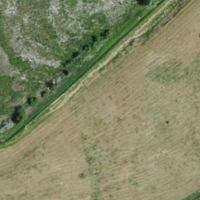
EUNIS habitat code: 24
Species observed at this site:
Vanessa cardui
Acrocephalus arundinaceus
Saxicola rubicola